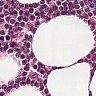
Metastatic tissue present: no